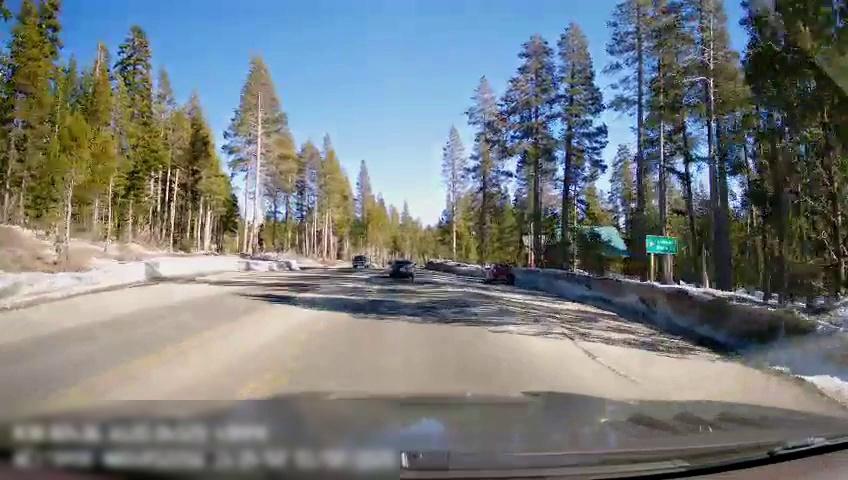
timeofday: Day
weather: Snowy
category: Drivable Space
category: Vehicles | Car
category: Vehicles | Truck
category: Traffic | Signs